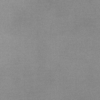
Label: dusty